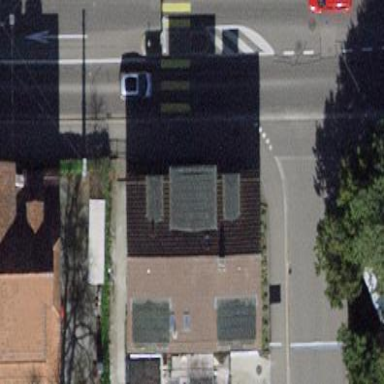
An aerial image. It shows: Flat-roofed apartment building.